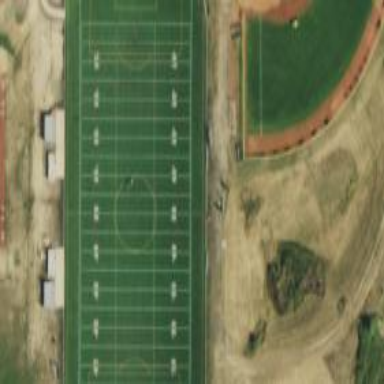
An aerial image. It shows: Grass pitch designated for American football in leisure land area.